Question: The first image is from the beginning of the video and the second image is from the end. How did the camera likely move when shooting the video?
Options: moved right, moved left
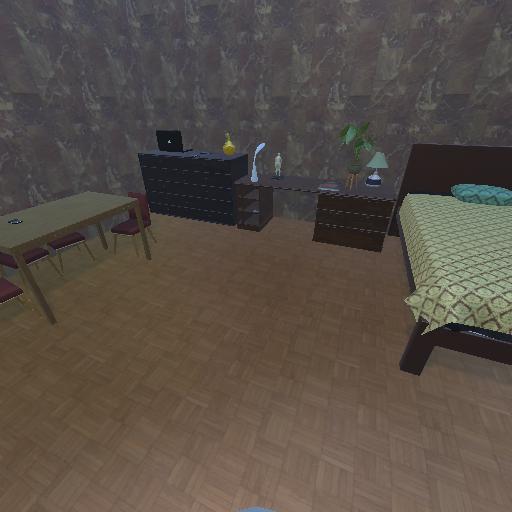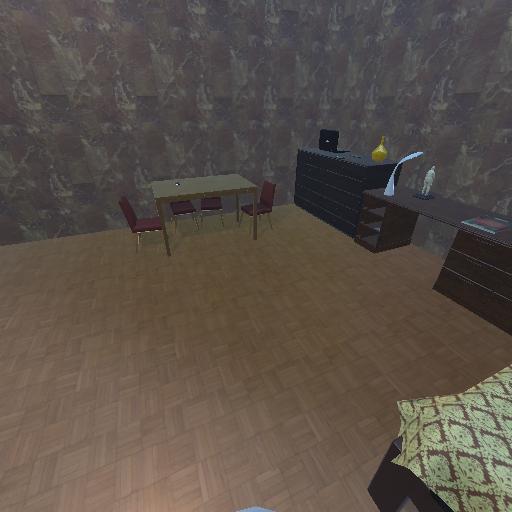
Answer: moved right